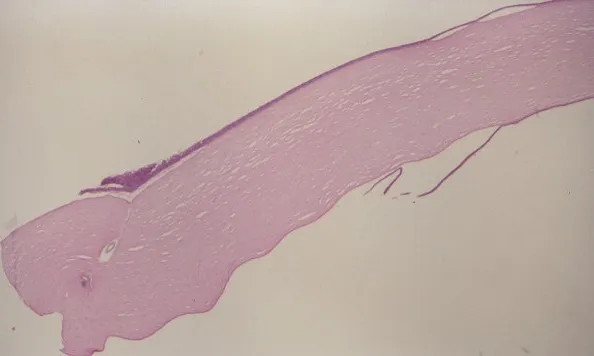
Histopathologic section of excised corneal button demonstrating anterior portion of suture track seen as focal tissue separation on superior side of corneal button. The identification of Descemet's membrane as a dark band on the inferior side of the corneal button indicates that the donor corneal button had been correctly oriented when secured into the recipient opening (periodic acid Schiff stain, original magnification x 50).
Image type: pathology (pas)